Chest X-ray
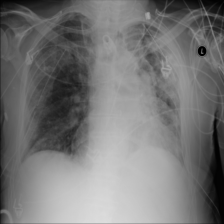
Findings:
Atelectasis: negative
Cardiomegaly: negative
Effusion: negative
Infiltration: negative
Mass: negative
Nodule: negative
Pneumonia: positive
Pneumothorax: negative
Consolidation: negative
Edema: negative
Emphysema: negative
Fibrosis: negative
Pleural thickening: negative
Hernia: negative